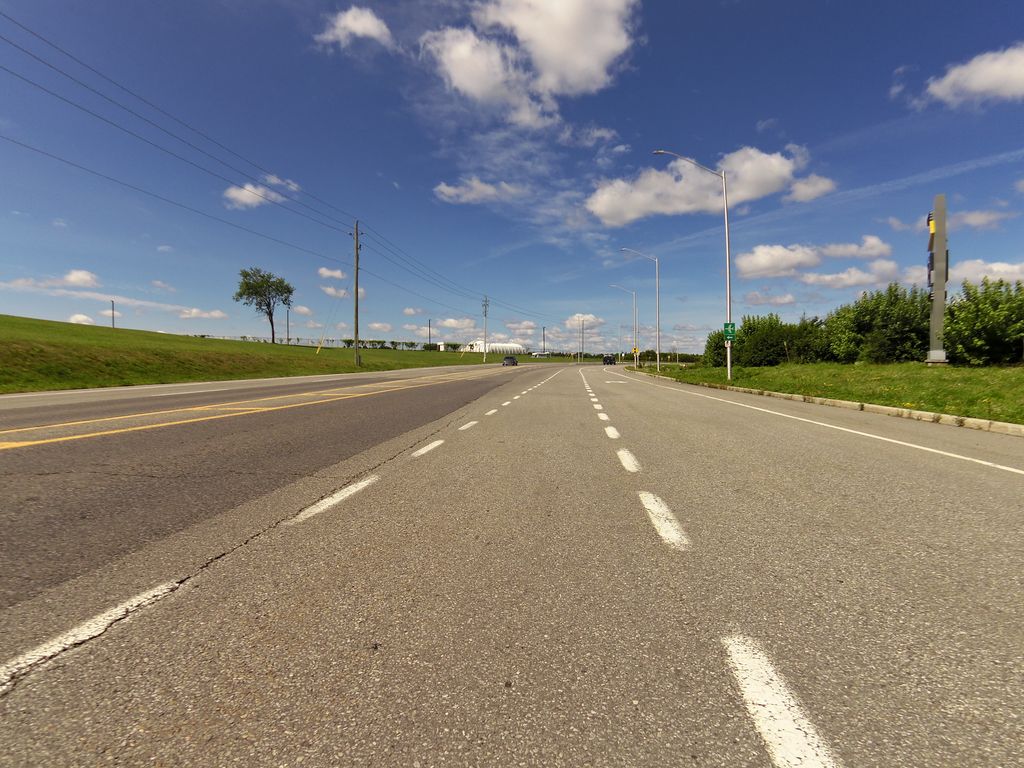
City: ottawa-gatineau